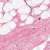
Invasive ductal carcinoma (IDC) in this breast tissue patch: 0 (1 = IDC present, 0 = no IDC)